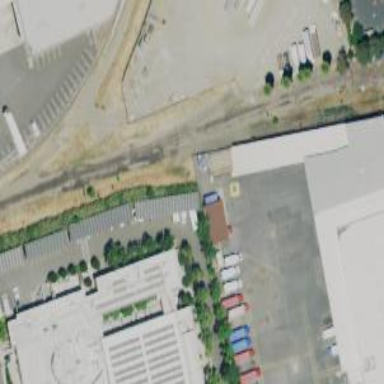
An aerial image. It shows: Rail spur service.